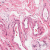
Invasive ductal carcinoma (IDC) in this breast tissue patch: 0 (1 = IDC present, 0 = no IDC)